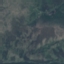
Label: HerbaceousVegetation